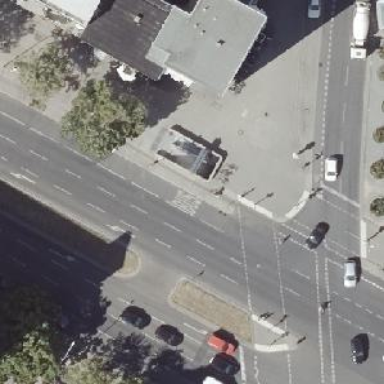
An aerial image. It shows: Subway entrance.